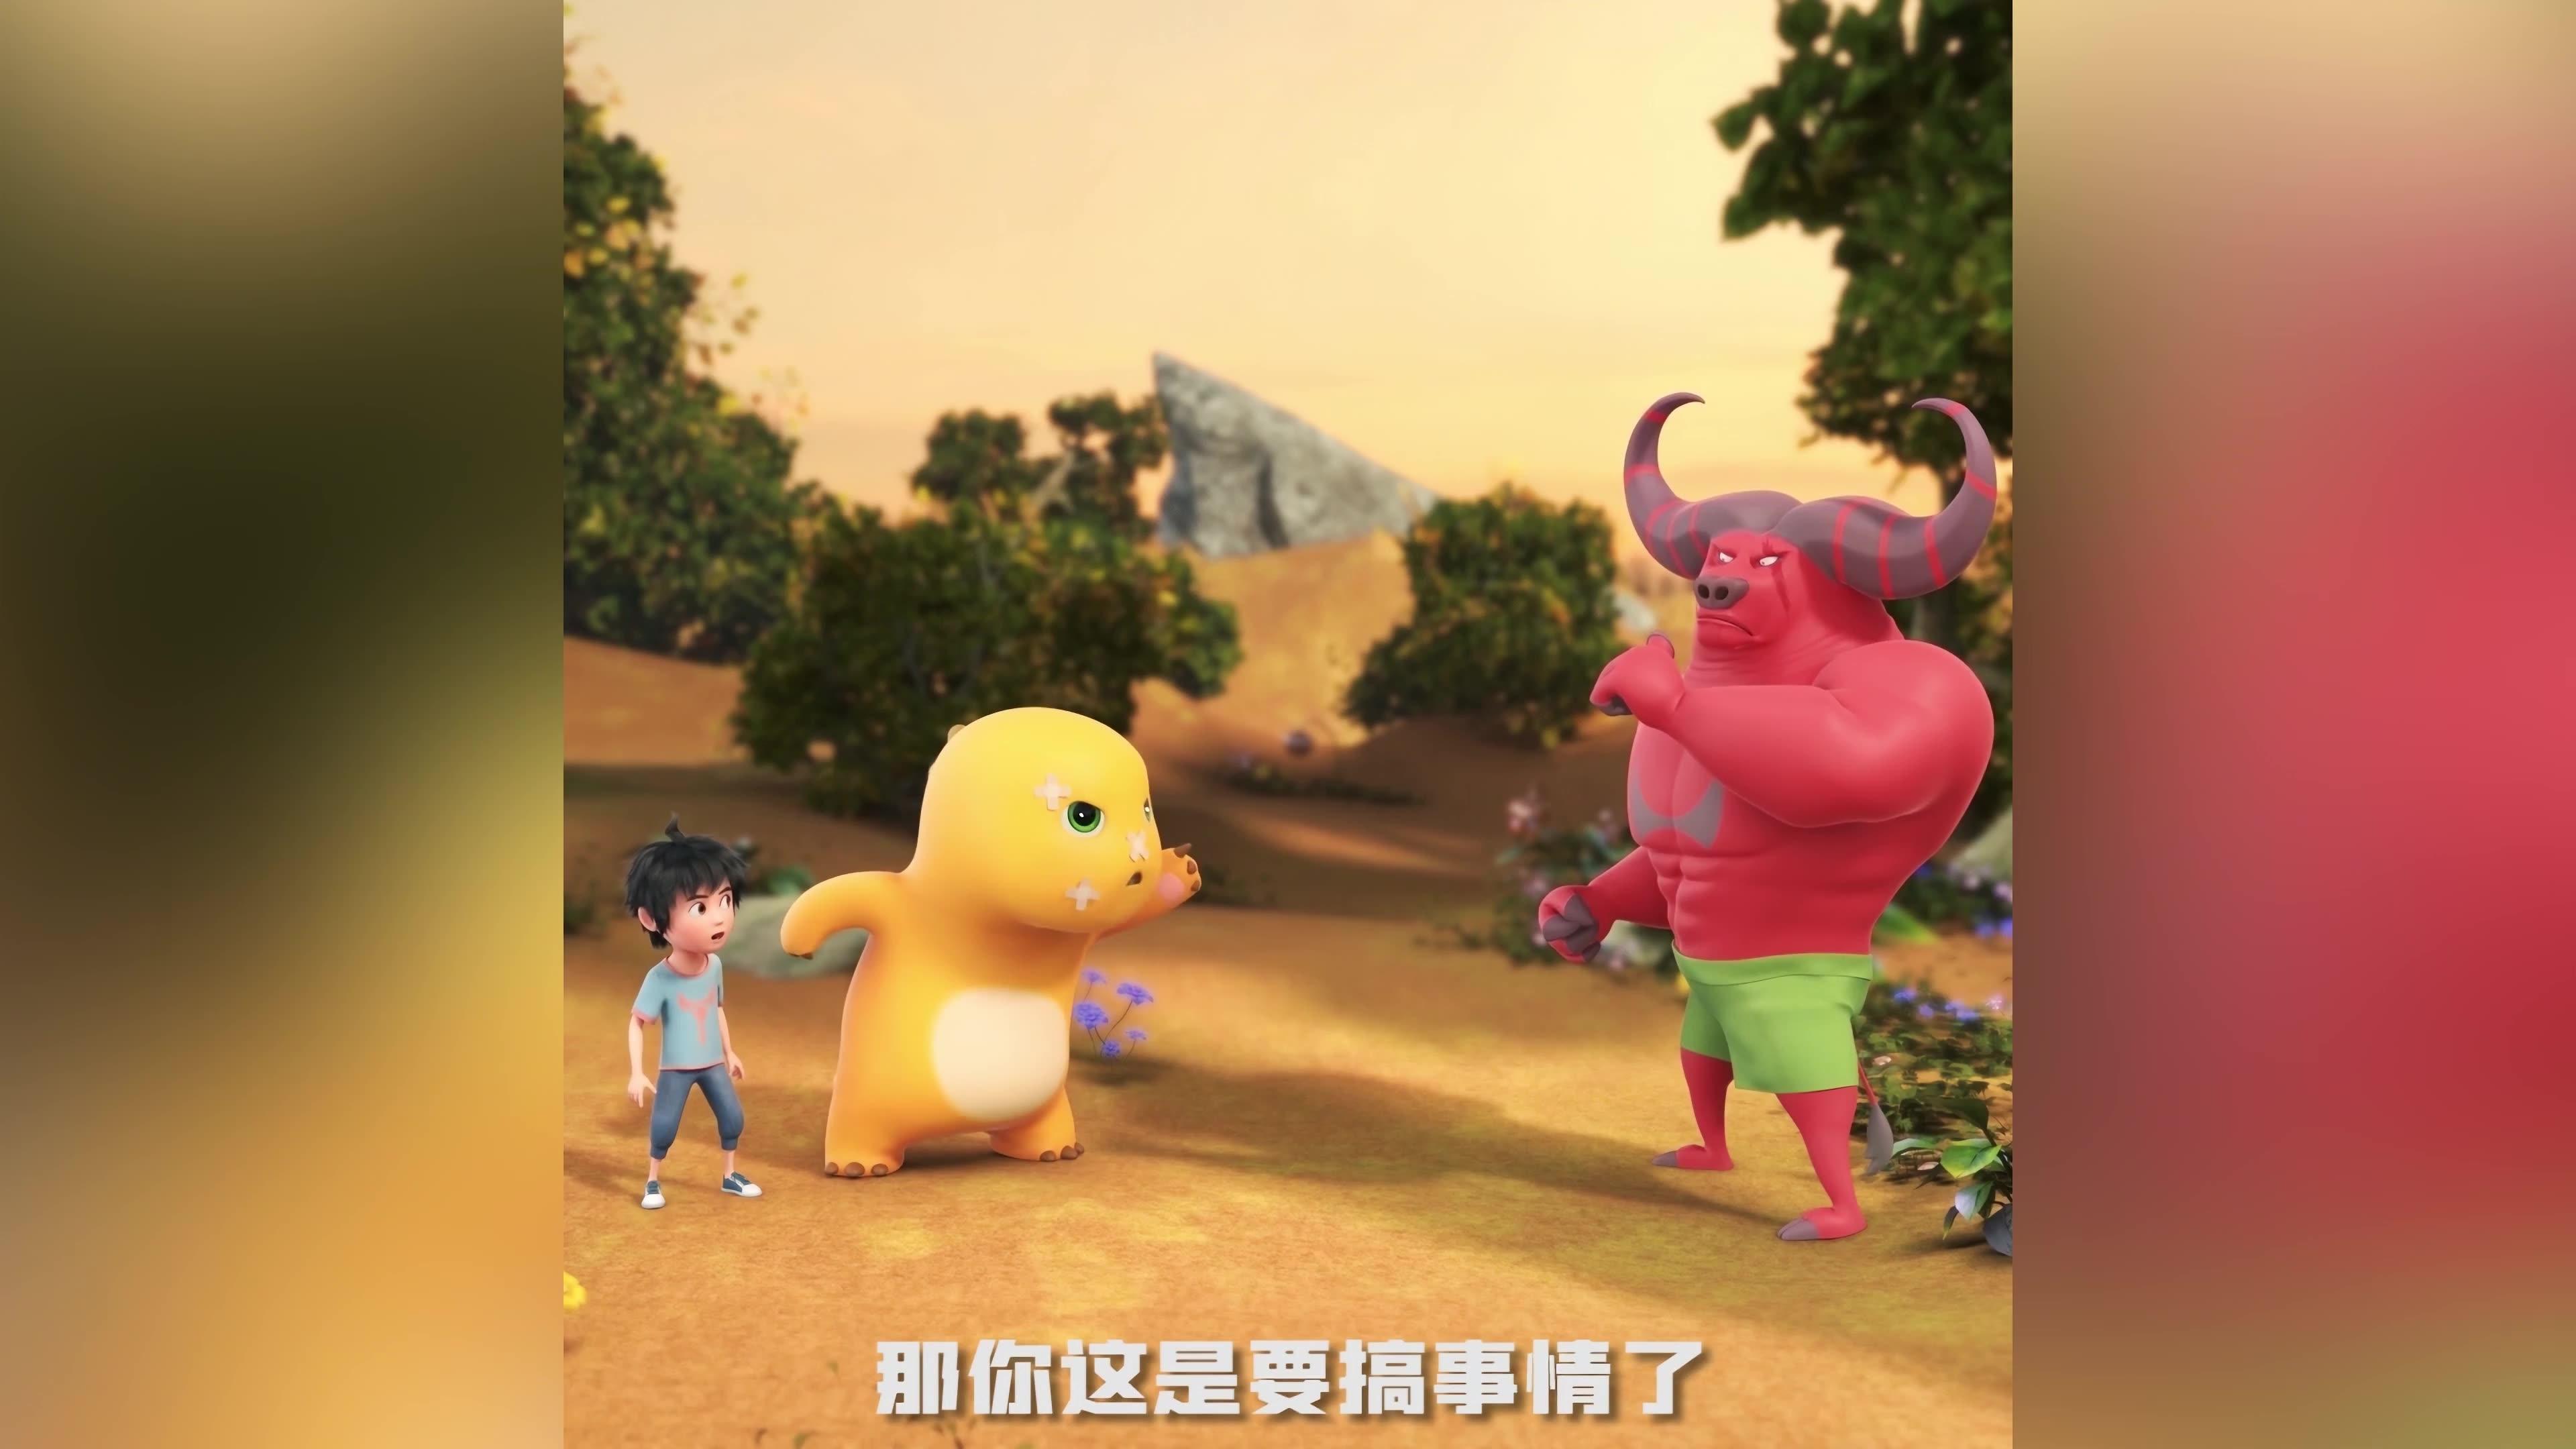
Label: nailong